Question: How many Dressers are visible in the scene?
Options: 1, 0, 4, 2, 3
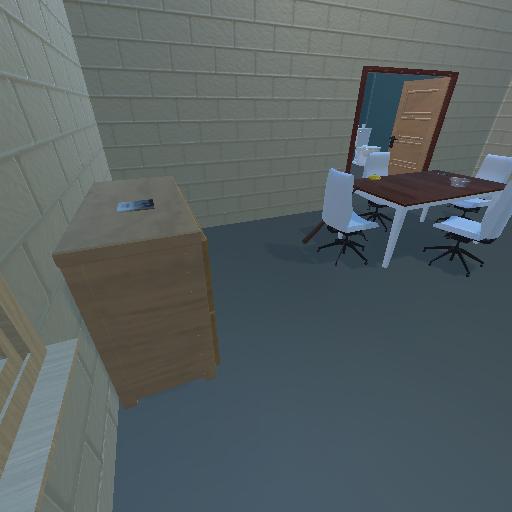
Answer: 1